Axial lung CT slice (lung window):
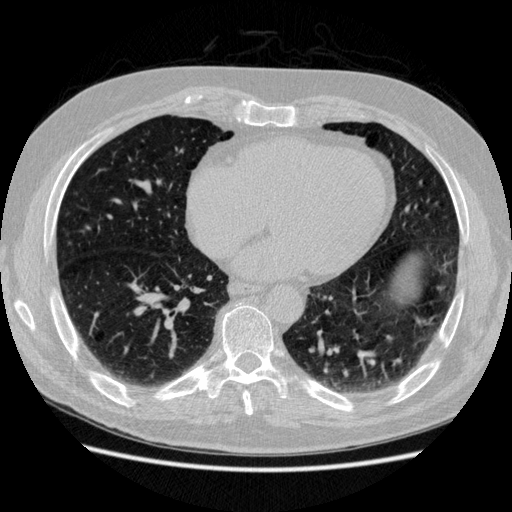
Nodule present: no